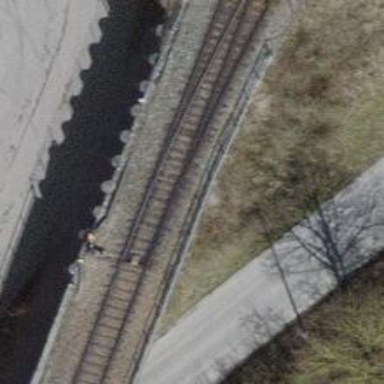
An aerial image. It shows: Single-track spur railway line.